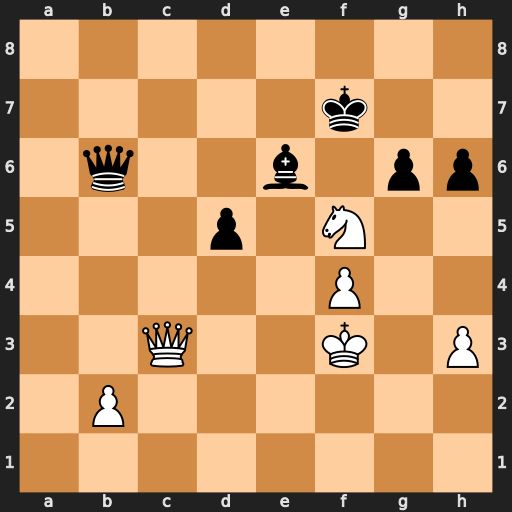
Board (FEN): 8/5k2/1q2b1pp/3p1N2/5P2/2Q2K1P/1P6/8
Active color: w
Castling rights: -
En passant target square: -
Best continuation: Qg7+ Ke8 Qe7#